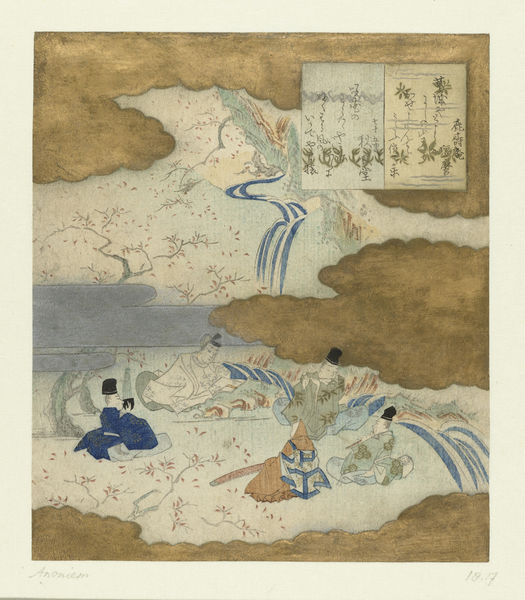
Titel: The music party.
Künstler: Katsushika Hokusai
Standort: Amsterdam
Institution: Rijksmuseum
Schlagwörter: japanese, clouds, field, rice, collecting